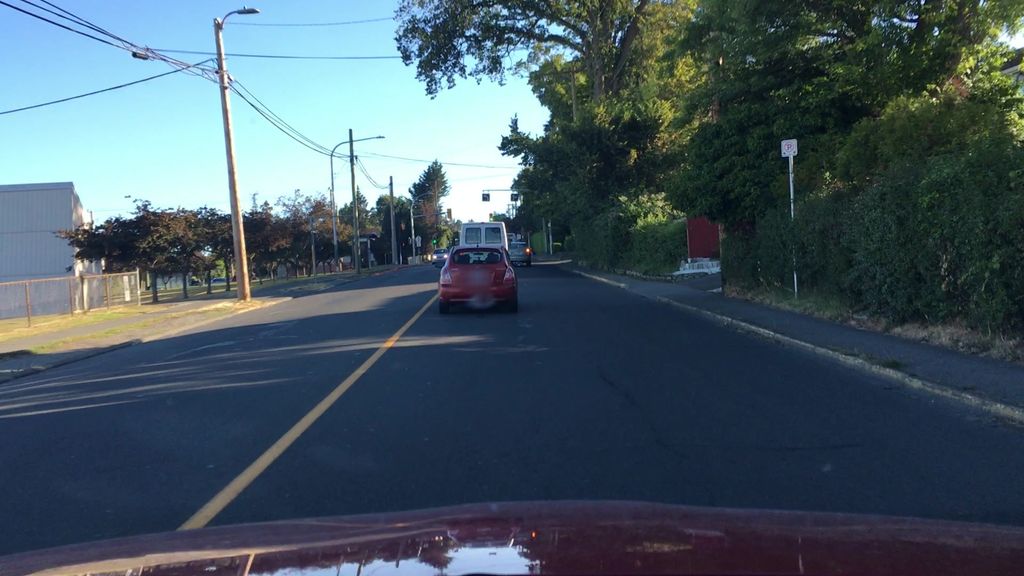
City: victoria